Question: How can I create a multiple check list items control as in the picture bellow using Symbian ?
I'm going to use this control in my SettingList view.
I'm using Carbide.C++ 2.7 , And Symbian S60 5th Ed SDK.
Many thanks in advance.

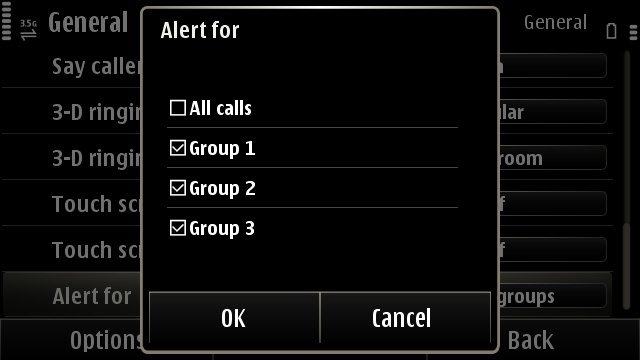
Answer: You need to use the symbian lists API. Specifically you need the MultiSelection list box.
<URL>